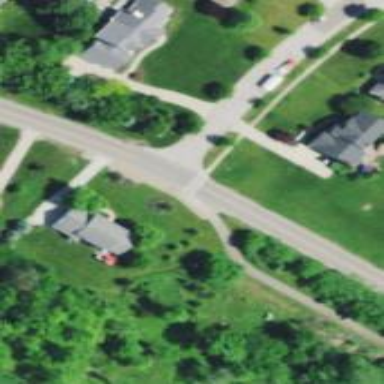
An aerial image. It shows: Unmarked road crossing.